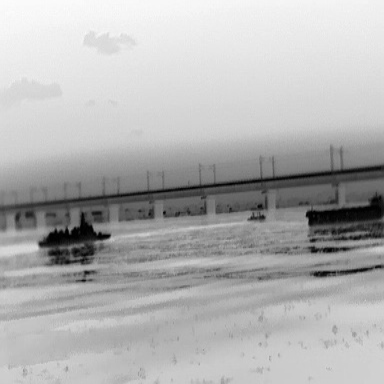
There are three objects shown in the infrared image, including a warship, a canoe, and a liner.